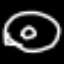
Label: donut